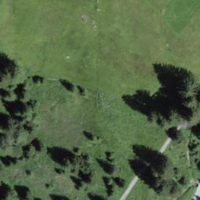
EUNIS habitat code: 26
Species observed at this site:
Geum rivale